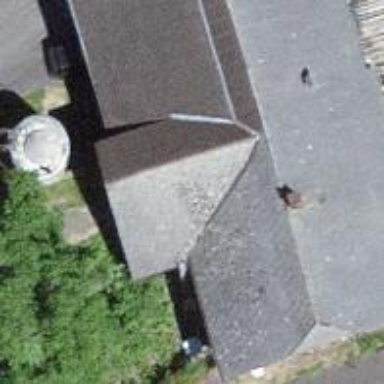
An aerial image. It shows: Farm building.